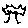
Label: tree